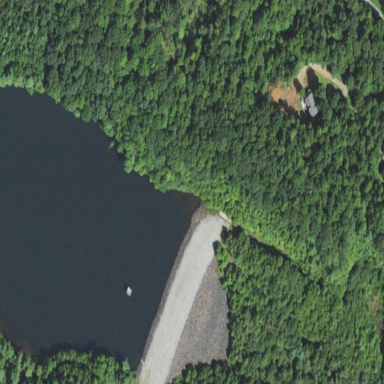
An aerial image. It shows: Dam along waterway.